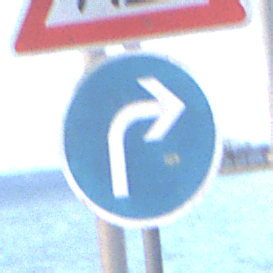
Verkehrszeichen: VorgeschriebeneFahrtrichtungRechts
Zusatzzeichen oben: Arbeitsstelle
Umgebung: Outdoor, Suburban
Tageszeit: SunriseSunset
Wetter: PartlyCloudy
Licht: Natural
Jahreszeit: NotSpecified
Kontrast: LowContrast